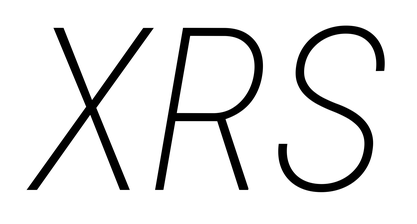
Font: Roboto-Italic_Condensed_ExtraLight_Italic